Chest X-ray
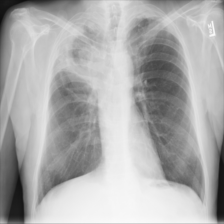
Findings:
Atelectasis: negative
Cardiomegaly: negative
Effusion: negative
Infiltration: negative
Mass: positive
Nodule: negative
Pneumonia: negative
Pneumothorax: negative
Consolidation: negative
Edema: negative
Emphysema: positive
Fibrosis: negative
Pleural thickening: positive
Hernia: negative